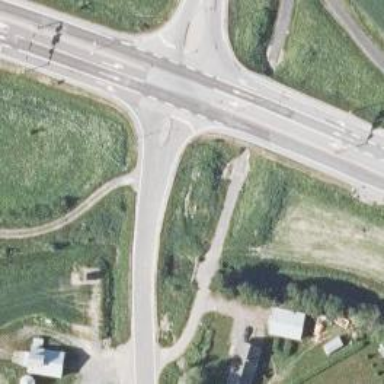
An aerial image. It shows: Asphalt cycleway.